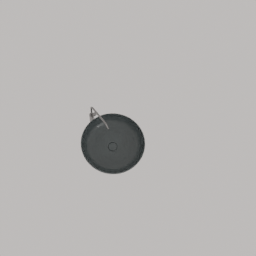
Label: appliances